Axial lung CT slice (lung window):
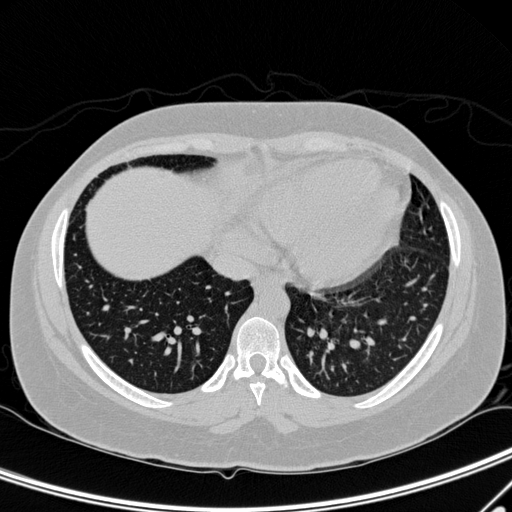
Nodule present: no